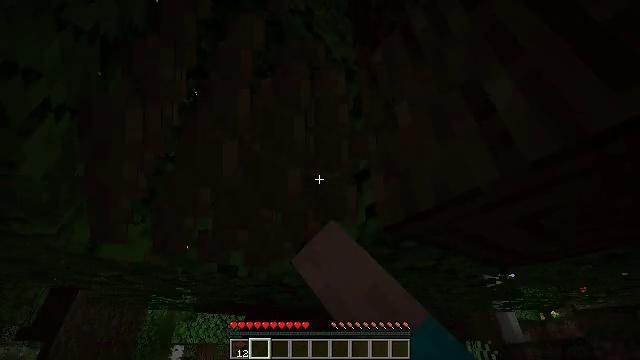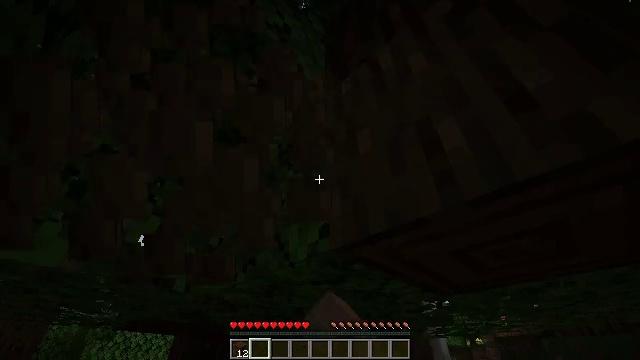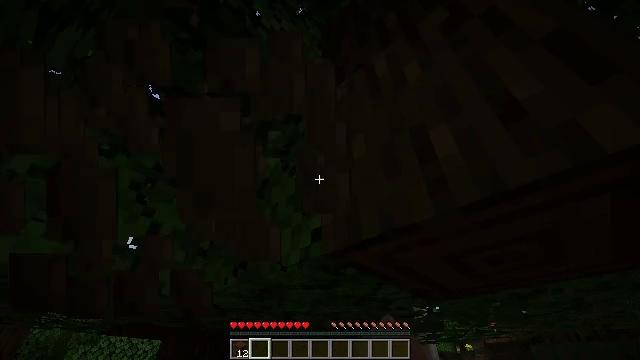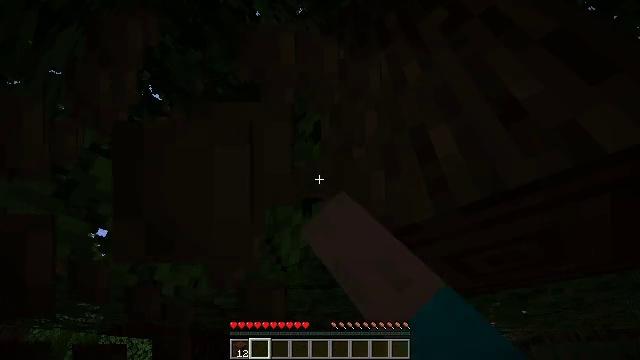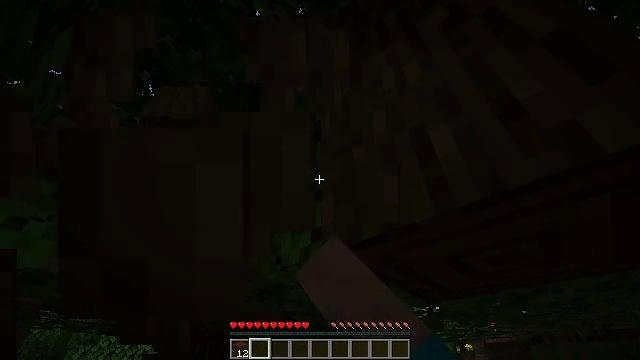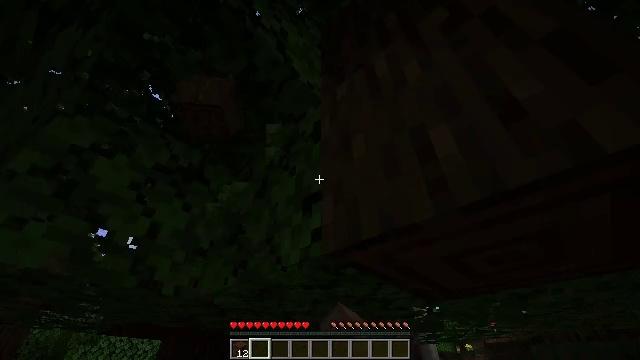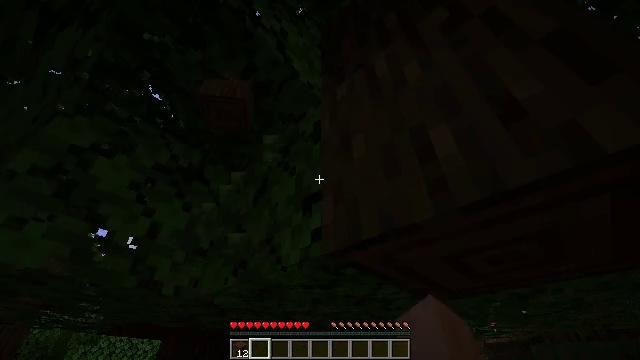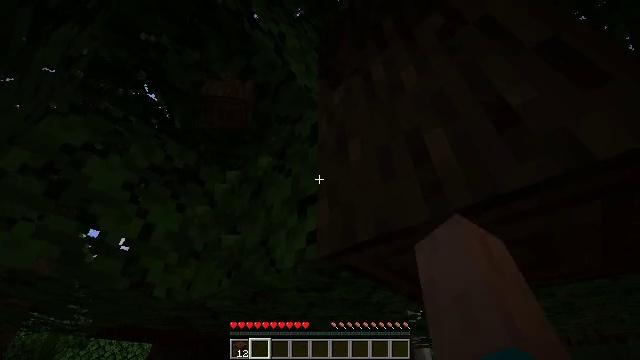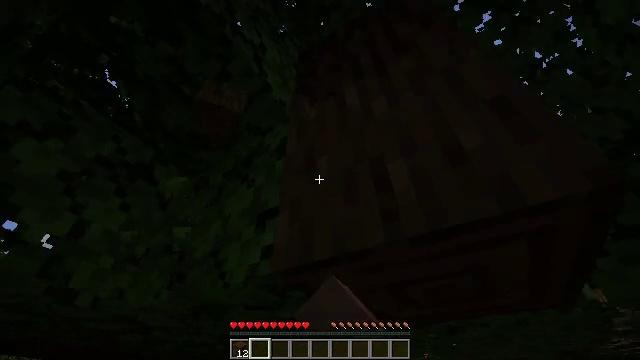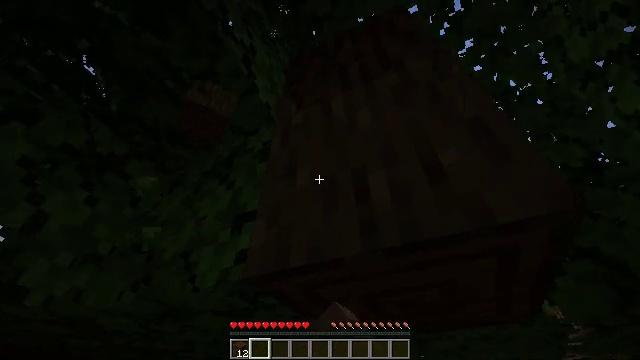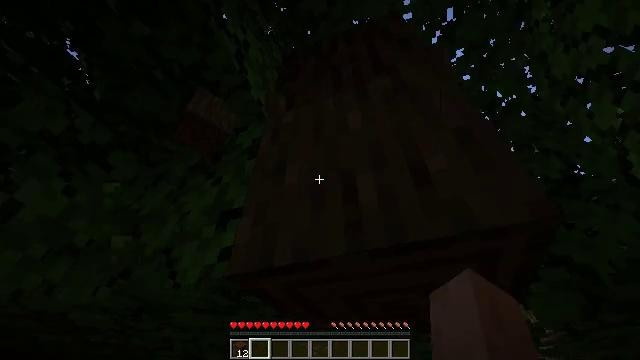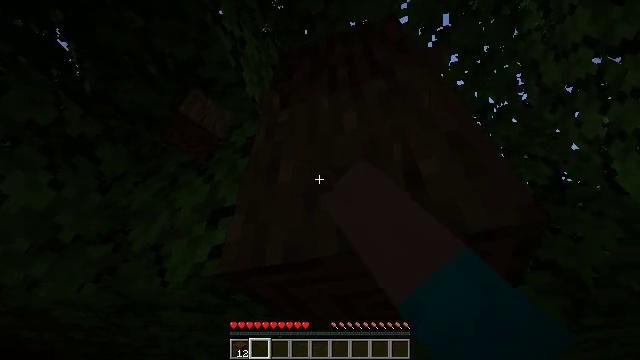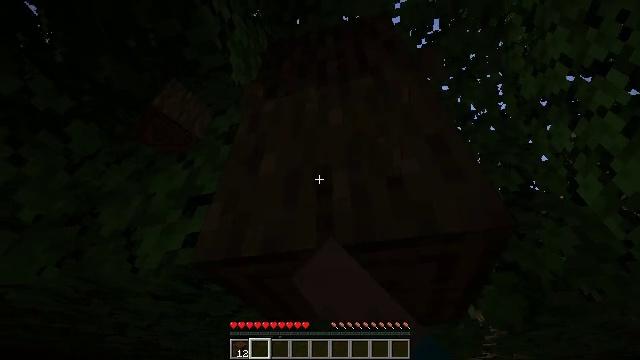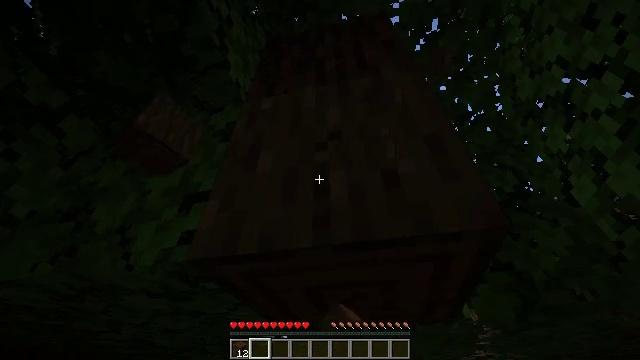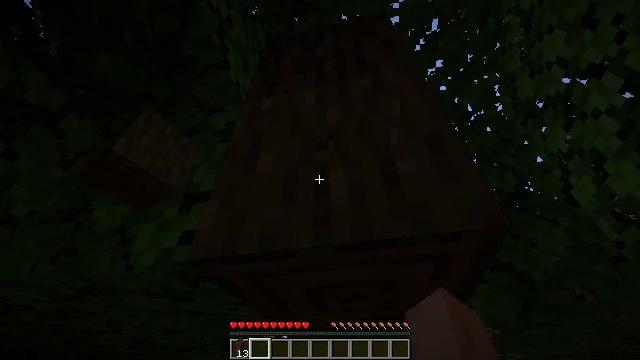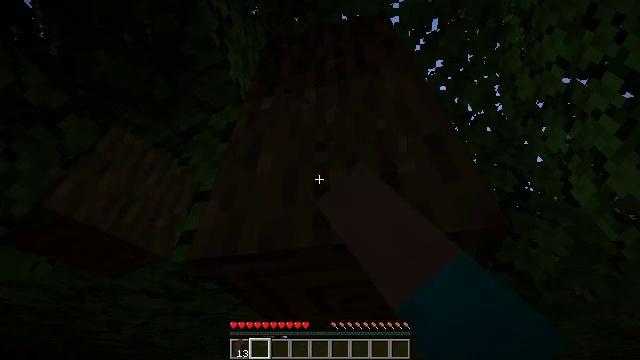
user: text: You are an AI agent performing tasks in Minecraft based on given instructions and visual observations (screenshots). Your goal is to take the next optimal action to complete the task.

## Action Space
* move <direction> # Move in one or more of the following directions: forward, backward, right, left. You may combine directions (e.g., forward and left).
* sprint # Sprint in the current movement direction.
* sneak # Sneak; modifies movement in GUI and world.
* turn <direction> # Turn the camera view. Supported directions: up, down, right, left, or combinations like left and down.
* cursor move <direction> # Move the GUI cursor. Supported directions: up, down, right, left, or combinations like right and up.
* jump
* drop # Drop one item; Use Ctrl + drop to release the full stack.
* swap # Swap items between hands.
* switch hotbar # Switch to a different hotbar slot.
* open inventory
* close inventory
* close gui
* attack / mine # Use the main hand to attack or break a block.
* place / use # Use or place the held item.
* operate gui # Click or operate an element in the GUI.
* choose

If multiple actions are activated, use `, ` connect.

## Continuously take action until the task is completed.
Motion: motion action
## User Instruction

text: Chop down the dark oak log.
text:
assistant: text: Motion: turn right and up, attack / mine
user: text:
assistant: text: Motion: turn right, attack / mine
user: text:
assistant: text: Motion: attack / mine
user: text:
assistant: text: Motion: attack / mine
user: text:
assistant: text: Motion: attack / mine
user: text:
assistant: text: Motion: attack / mine
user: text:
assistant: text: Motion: turn right, attack / mine
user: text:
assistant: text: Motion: turn right and up, attack / mine
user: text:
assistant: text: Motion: turn right and up, attack / mine
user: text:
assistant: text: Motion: turn right, attack / mine
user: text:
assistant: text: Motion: turn right, attack / mine
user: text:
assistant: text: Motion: turn right and down, attack / mine
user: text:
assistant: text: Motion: attack / mine
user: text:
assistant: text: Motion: attack / mine
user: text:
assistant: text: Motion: attack / mine
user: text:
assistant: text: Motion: attack / mine
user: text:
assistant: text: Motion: attack / mine
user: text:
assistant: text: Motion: attack / mine
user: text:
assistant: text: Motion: attack / mine
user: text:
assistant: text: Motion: attack / mine
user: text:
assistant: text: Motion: turn right, attack / mine
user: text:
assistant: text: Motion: attack / mine
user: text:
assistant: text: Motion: attack / mine
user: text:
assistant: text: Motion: attack / mine
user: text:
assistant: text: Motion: attack / mine
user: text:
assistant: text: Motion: attack / mine
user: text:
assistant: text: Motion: attack / mine
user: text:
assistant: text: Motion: attack / mine
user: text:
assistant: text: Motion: attack / mine
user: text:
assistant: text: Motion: attack / mine